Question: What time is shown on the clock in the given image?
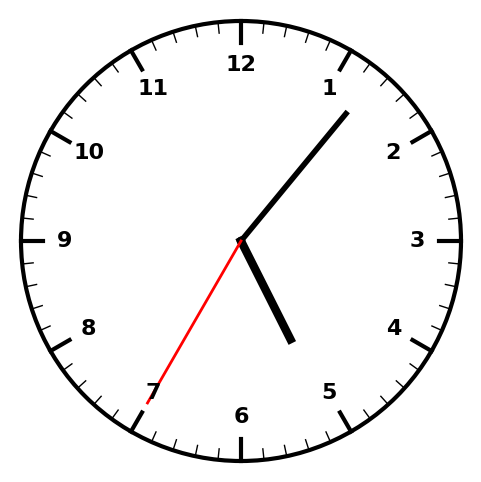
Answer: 05:06:35